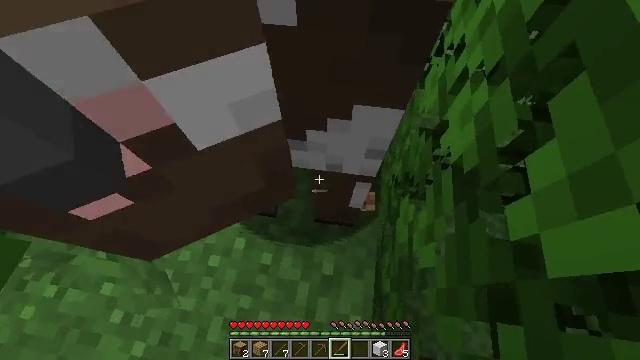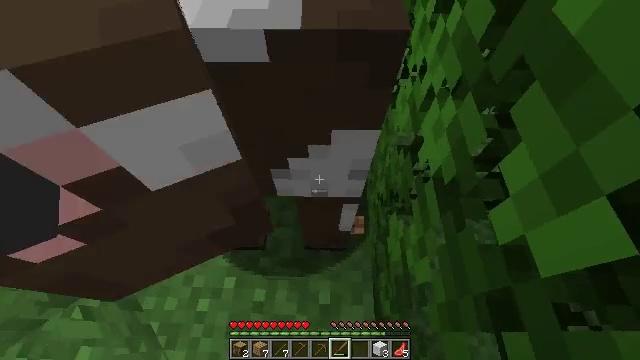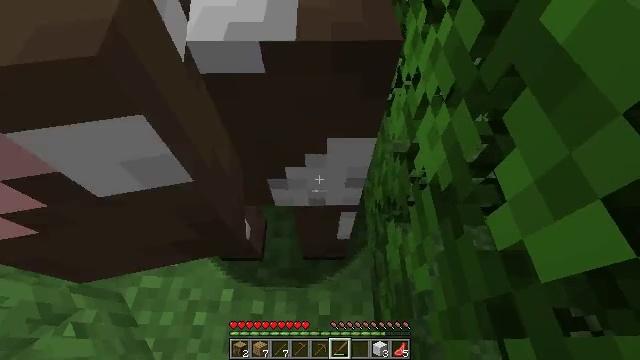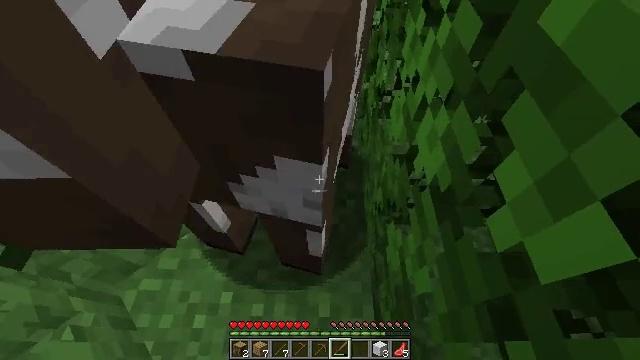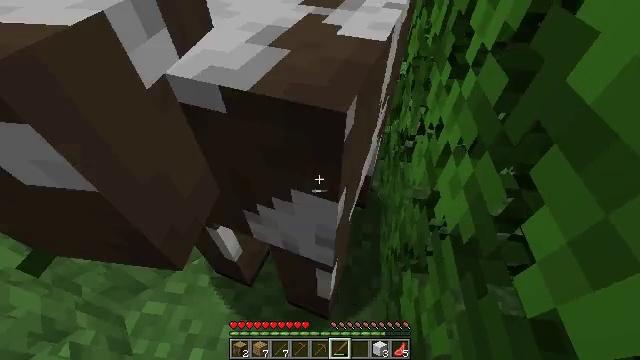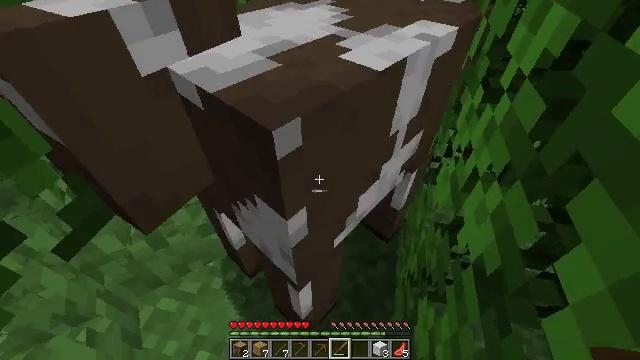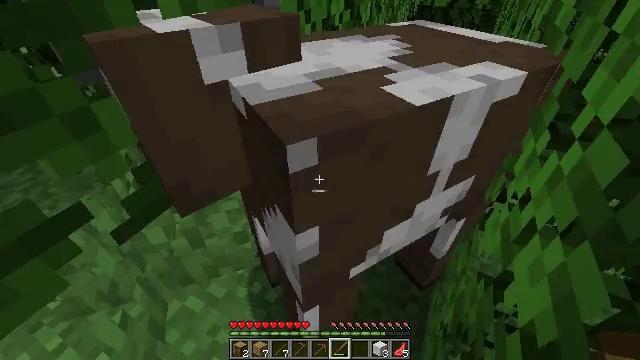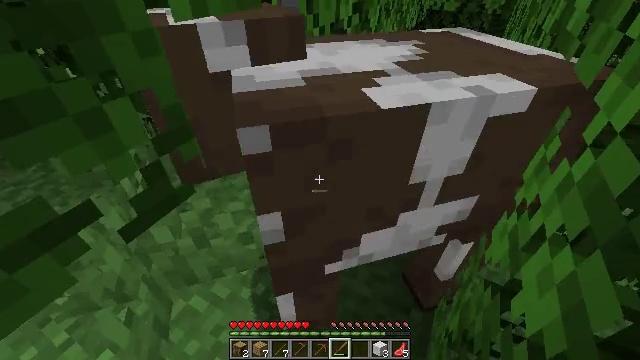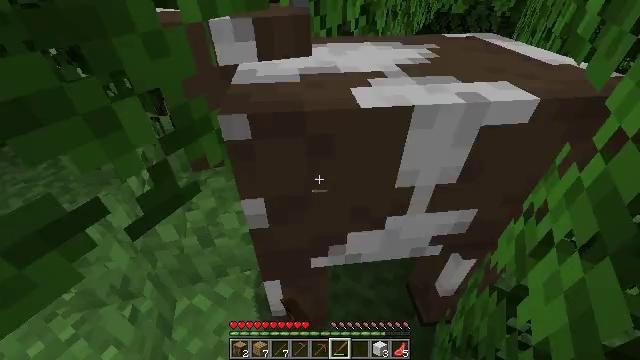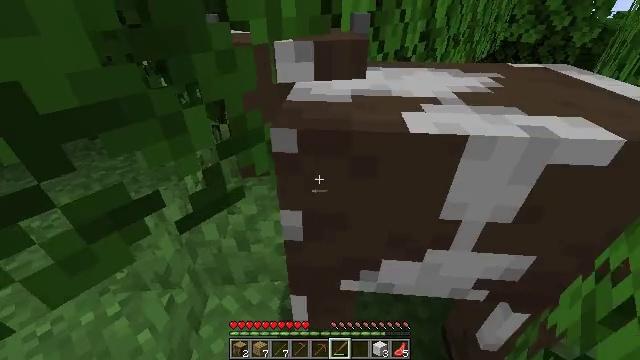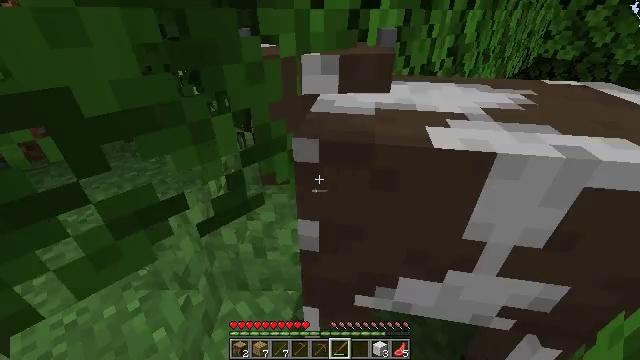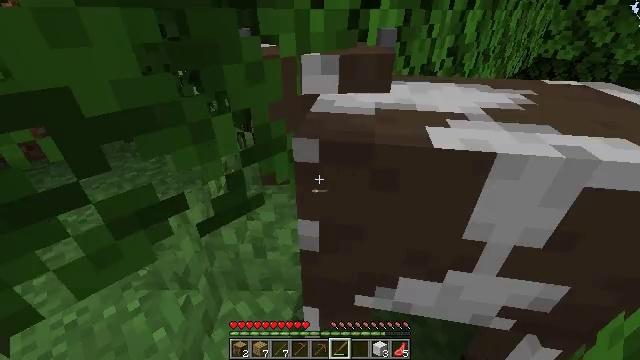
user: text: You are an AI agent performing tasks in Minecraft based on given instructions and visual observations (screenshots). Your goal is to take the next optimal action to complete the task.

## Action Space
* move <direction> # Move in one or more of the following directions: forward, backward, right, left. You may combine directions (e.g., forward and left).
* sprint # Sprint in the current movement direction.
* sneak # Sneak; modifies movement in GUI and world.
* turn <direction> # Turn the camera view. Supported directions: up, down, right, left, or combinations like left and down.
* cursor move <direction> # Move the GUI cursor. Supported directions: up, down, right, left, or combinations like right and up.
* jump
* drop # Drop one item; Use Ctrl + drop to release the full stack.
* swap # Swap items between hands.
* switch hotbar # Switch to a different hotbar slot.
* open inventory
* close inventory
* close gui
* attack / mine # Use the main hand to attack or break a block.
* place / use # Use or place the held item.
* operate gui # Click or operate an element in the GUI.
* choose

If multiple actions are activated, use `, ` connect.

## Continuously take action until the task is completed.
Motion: motion action
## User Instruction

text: Hunt animals.
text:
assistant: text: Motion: turn right and up, attack / mine
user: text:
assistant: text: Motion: turn right and up, attack / mine
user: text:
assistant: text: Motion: attack / mine
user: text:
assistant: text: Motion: turn left and up, attack / mine
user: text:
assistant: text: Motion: turn left and up
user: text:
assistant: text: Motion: turn left and up
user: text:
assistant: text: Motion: turn left, attack / mine
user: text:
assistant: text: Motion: turn left, attack / mine
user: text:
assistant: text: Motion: turn left and up, attack / mine
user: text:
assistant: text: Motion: turn left and up, attack / mine
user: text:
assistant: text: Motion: no_op
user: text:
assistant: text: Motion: attack / mine